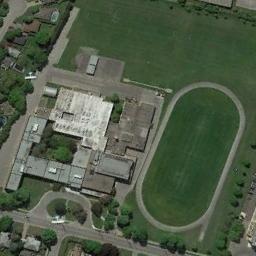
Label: ground_track_field